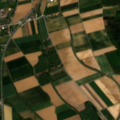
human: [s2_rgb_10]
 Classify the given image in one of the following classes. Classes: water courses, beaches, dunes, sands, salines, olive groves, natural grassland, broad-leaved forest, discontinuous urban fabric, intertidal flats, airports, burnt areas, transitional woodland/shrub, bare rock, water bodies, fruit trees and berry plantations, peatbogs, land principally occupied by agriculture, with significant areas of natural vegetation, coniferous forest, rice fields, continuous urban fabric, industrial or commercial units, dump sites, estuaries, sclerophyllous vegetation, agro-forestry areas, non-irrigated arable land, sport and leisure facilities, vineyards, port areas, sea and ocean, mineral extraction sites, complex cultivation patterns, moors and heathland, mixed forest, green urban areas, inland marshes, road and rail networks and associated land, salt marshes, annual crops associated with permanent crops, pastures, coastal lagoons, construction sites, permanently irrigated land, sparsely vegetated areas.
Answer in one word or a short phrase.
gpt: discontinuous urban fabric, non-irrigated arable land, land principally occupied by agriculture, with significant areas of natural vegetation, mixed forest